Question: I am trying to create a triangle in the upper left of my div that ignores the padding and does not push my text around. I've gotten close, but it adheres to the padding and pushes the text. Here is an image of what I have right now.

Now that blue triangle is following my 5px padding and it pushes the green box over so it isn't centered.
And here is my relevant HTML:
'''
<li class="featured">
<div class="triangle"></div>
<img src="@Url.Content("~/Content/img/brochure.jpg")" alt="brochure" />
<div>
<h2>Brochure</h2>
<p>This is the text under the brochure.</p>
View Brochure<br />
Download PDF<br />
</div>
</li>
'''
And the CSS:
'''
section.mainWrap .brochures li.featured
{
width: 42%;
margin: 0 20px 15px;
border: 2px solid #cccccc;
background-color: rgba(255, 255, 255, 0.6);
padding: 4px;
}
section.mainWrap .brochures li.featured .triangle
{
width: 0px;
height: 0px;
border-style: solid;
border-width: 50px 50px 0 0;
border-color: #007bff transparent transparent transparent;
float: left;
z-index: 1;
}
section.mainWrap .brochures li.flRight
{
float: right;
}
section.mainWrap .brochures li h2
{
font-size: 1.2em;
margin: 0 auto;
text-align: center;
}
section.mainWrap .brochures li p
{
font-size: 0.8em;
margin: 5px 0;
height: 30px;
line-height: 100%;
}
section.mainWrap li.brochure
{
width: 184px;
margin: 0;
padding: 2px;
border: 1px solid rgba(255, 255, 255, 0.4);
height: 390px;
}
section.mainWrap li.brochure img, section.mainWrap .brochures li.featured img
{
text-align: center;
margin: 0px auto 0;
display: block;
z-index: 10;
}
'''
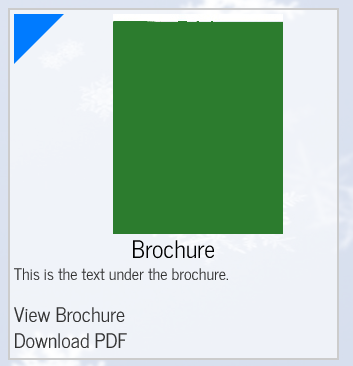
Answer: Make the 'li' positioned relative and the triangle positioned absolutely in the top left. This ignores any padding. Then remove the 'float'.
'''
li.featured {
position: relative;
/* what you had before... */
}
li.featured .triangle {
position: absolute;
top: 0; left: 0;
NO FLOAT: LEFT!
/* what you had before... */
}
'''
The absolute positioning takes your triangle out of the regular flow of elements, and fixes it to a certain position no matter what. You need to position its parent relative, otherwise the triangle will stick to the top left of the . <URL>.
Personally, I would use the <URL> instead of a div. It wouldn't clutter up your markup.